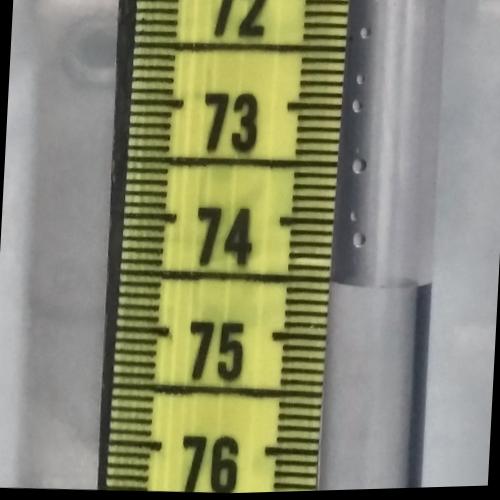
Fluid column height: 74.5 cm